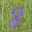
Label: 8